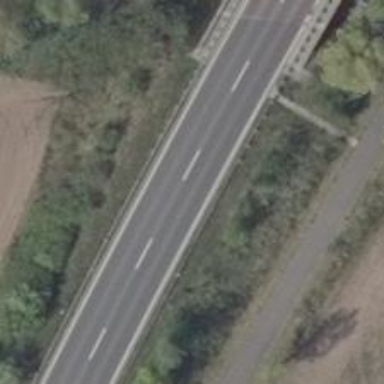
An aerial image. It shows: Motorway bridge with asphalt surface. The bridge is part of primary highway.